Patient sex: M
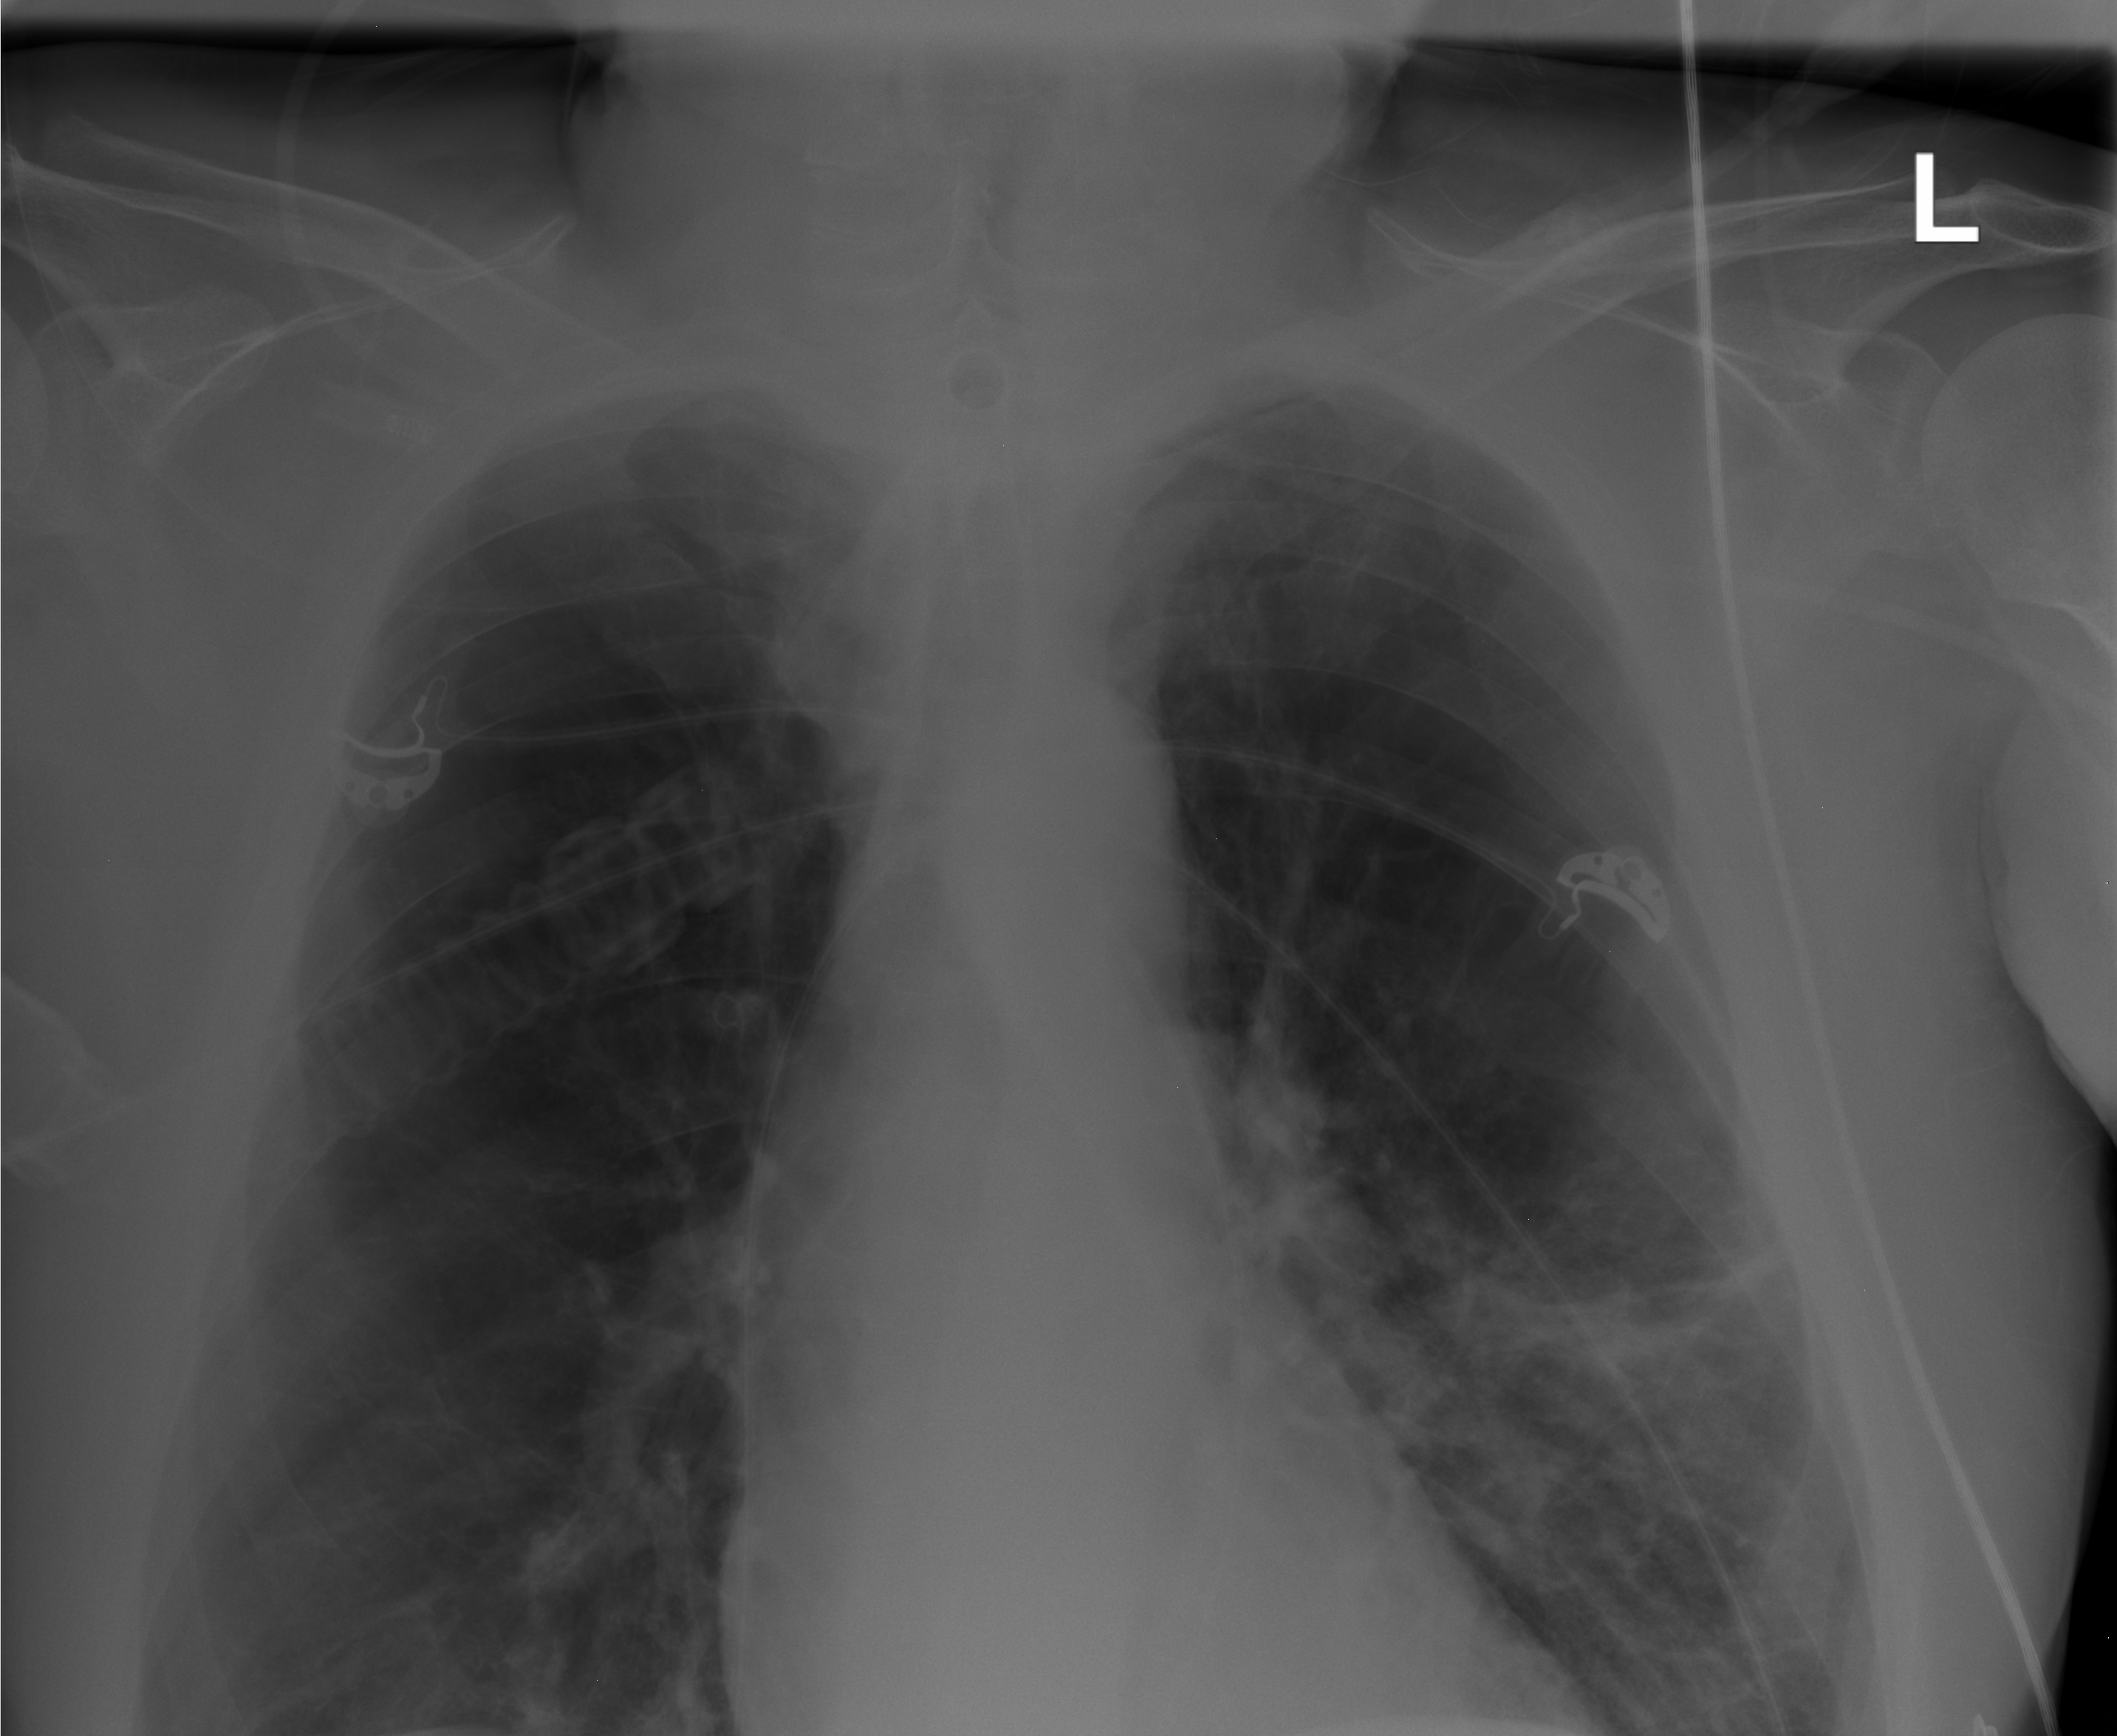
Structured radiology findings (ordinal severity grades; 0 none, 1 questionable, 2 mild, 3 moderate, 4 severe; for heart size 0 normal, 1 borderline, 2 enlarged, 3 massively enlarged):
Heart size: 0
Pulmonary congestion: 0
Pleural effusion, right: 0
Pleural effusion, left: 0
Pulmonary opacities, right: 0
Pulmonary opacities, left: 1
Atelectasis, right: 0
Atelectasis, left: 2